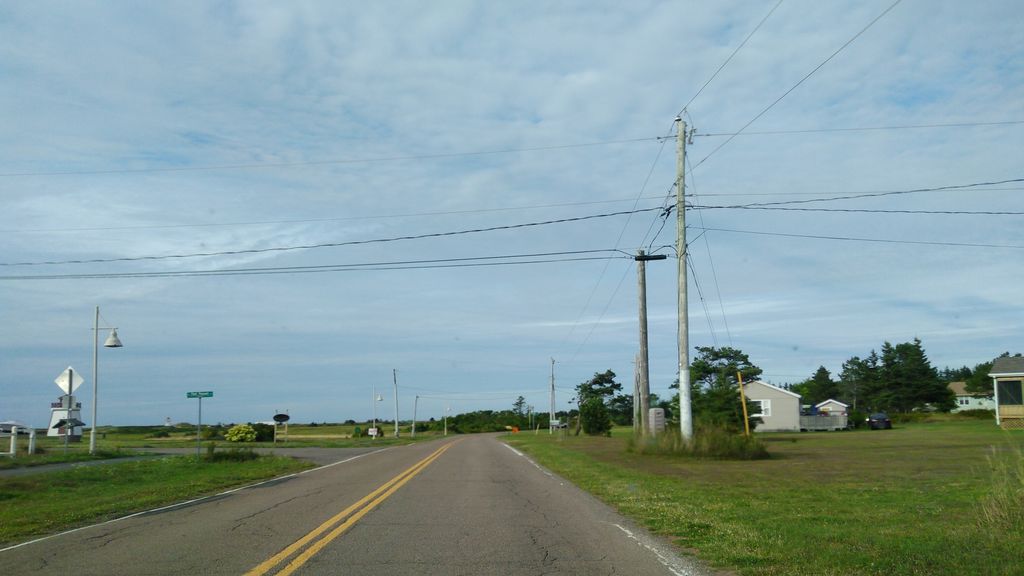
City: charlottetown